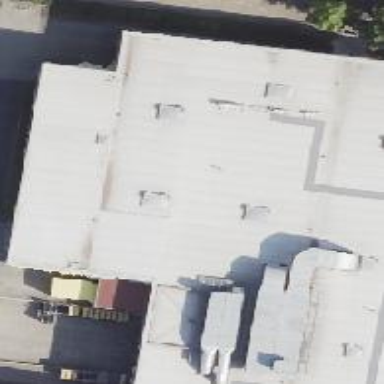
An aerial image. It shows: Commercial building.